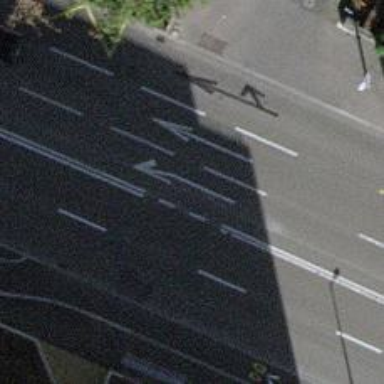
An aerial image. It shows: Primary highway with asphalt surface. There is cycle track on the right.